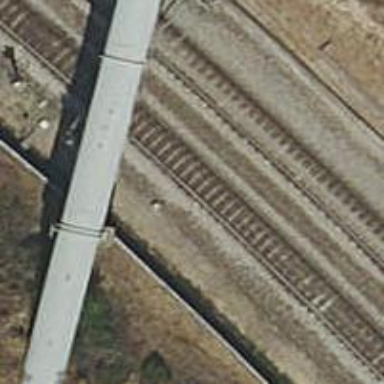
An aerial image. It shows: Railway track with contact line for electrification.